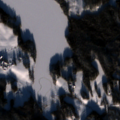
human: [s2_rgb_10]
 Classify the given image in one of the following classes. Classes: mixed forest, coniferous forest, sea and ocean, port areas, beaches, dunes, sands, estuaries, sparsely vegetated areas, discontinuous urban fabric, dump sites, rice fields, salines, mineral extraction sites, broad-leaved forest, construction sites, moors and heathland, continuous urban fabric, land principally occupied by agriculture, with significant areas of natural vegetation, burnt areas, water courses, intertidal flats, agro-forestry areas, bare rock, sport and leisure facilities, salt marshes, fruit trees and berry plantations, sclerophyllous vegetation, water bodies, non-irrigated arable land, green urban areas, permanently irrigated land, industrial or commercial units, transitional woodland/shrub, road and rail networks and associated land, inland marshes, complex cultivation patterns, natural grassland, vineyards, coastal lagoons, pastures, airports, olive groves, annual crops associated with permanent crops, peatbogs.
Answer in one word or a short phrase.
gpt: land principally occupied by agriculture, with significant areas of natural vegetation, coniferous forest, mixed forest, water bodies